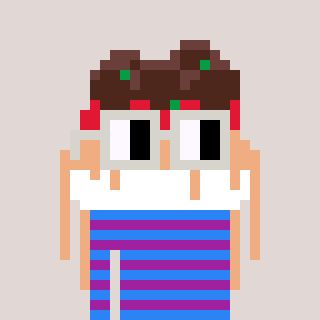
a pixel art character with square light gray glasses, a spaghetti-shaped head and a magenta-colored body on a warm background